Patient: sex F, age 39
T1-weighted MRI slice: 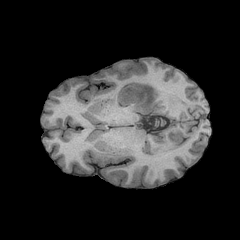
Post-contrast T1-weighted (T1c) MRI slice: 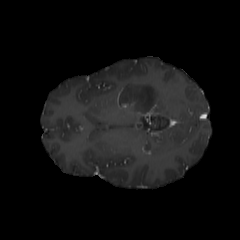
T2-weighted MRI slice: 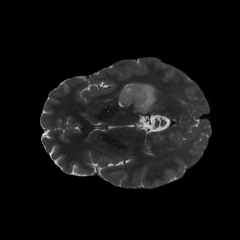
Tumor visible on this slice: yes
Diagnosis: Astrocytoma, IDH-mutant
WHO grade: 4